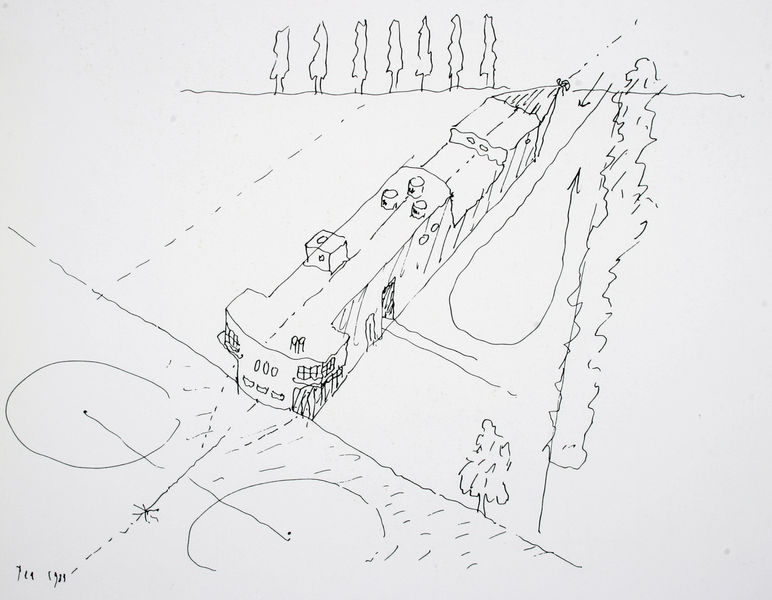
Titel: Vogelperspektive, Entwurfsskizze
Künstler: Gustav Peichl
Standort: Berlin
Institution: PEA (Phosphat-Eleminations-Anlage)
Schlagwörter: baum, weiß, bäume, teich, fenster, grau, schwarz, skizze, tür, zeichnung, dach, gebäude, haus, architektur, felder, horizont, gewässer, pflanzen, kamin, kamine, schiff, flächen, schornsteine, allee, grafik, graphik, luftperspektive, linien, weis, striche, weiden, schwarzweiß, kreise, beschriftung, stift, richtung, pfeil, pfeile, bauwerk, langbau, bebäude, gestrichelt, zugrichtung